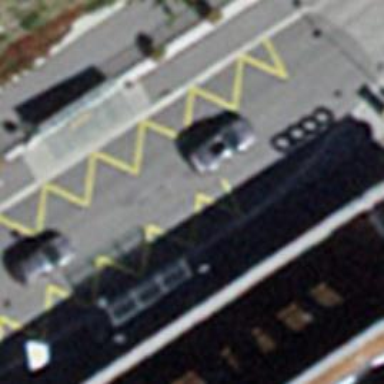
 serving as platform for public transportation."